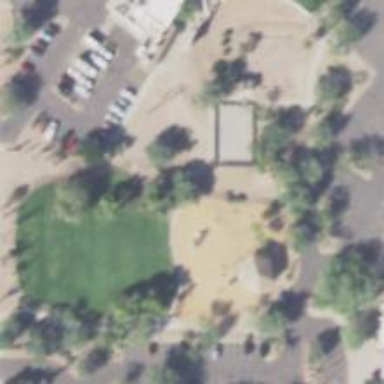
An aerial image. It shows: Springy playground.